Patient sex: F
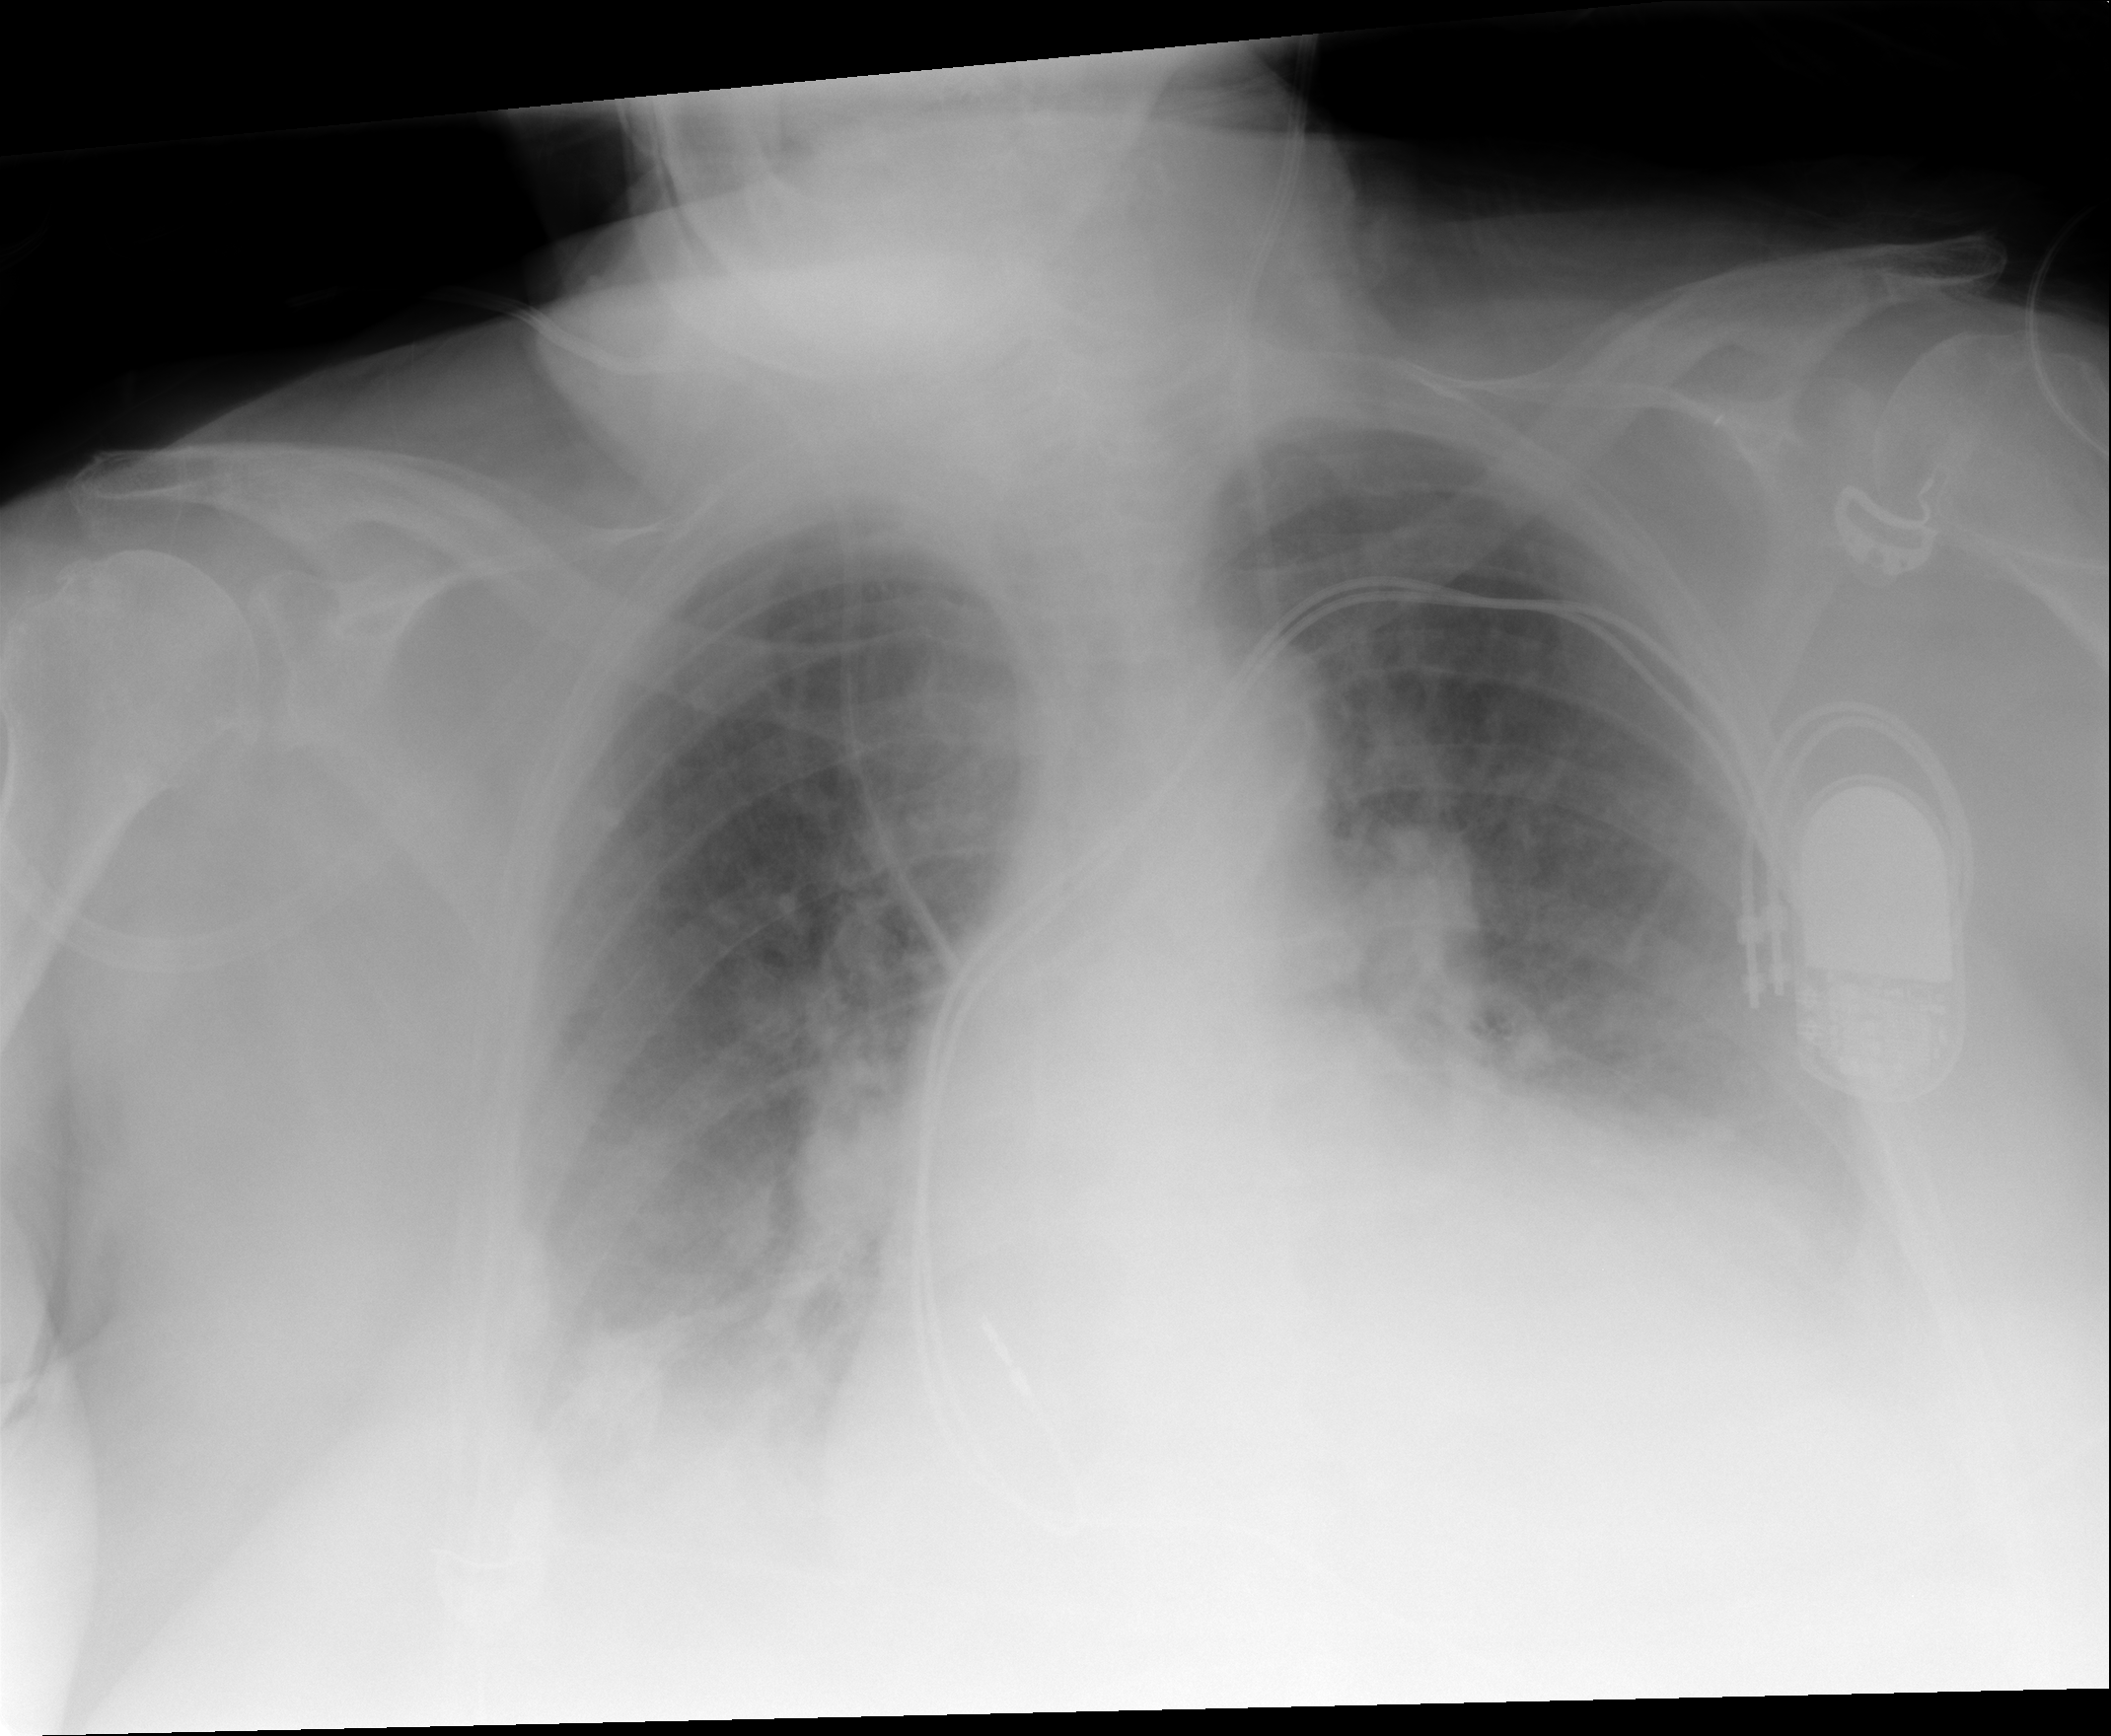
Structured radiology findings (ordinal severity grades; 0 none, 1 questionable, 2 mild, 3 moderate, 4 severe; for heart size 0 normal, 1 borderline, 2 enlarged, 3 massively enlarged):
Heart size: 2
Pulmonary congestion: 2
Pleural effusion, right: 2
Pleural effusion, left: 2
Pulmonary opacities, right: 0
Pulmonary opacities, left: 0
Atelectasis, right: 2
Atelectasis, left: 2